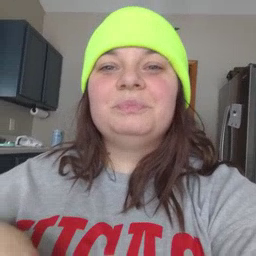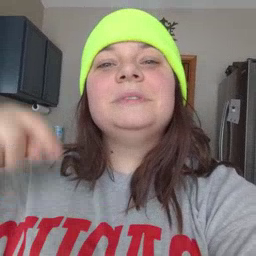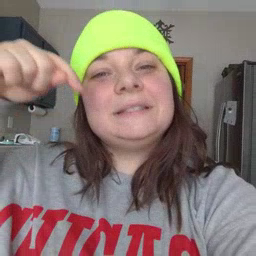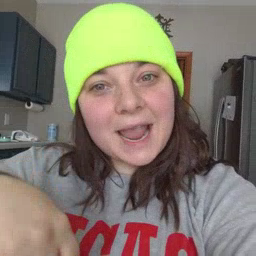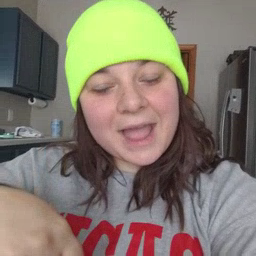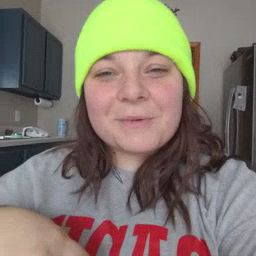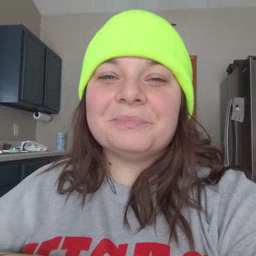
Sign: down